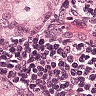
Metastatic tissue present: yes